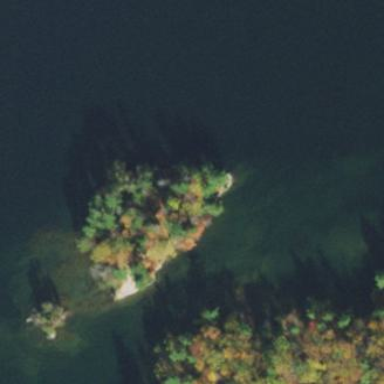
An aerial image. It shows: Camp site located on islet.